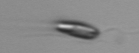
Label: Chrysochromulina